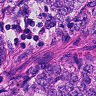
Metastatic tissue present: yes